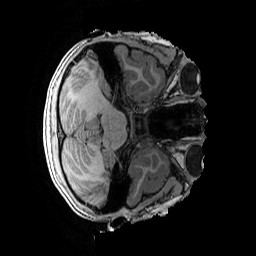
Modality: T1w
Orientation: axial
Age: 10
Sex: female
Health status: ill
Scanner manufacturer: ge
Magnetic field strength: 3 T
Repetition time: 0.007664 s
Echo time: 0.00342 s